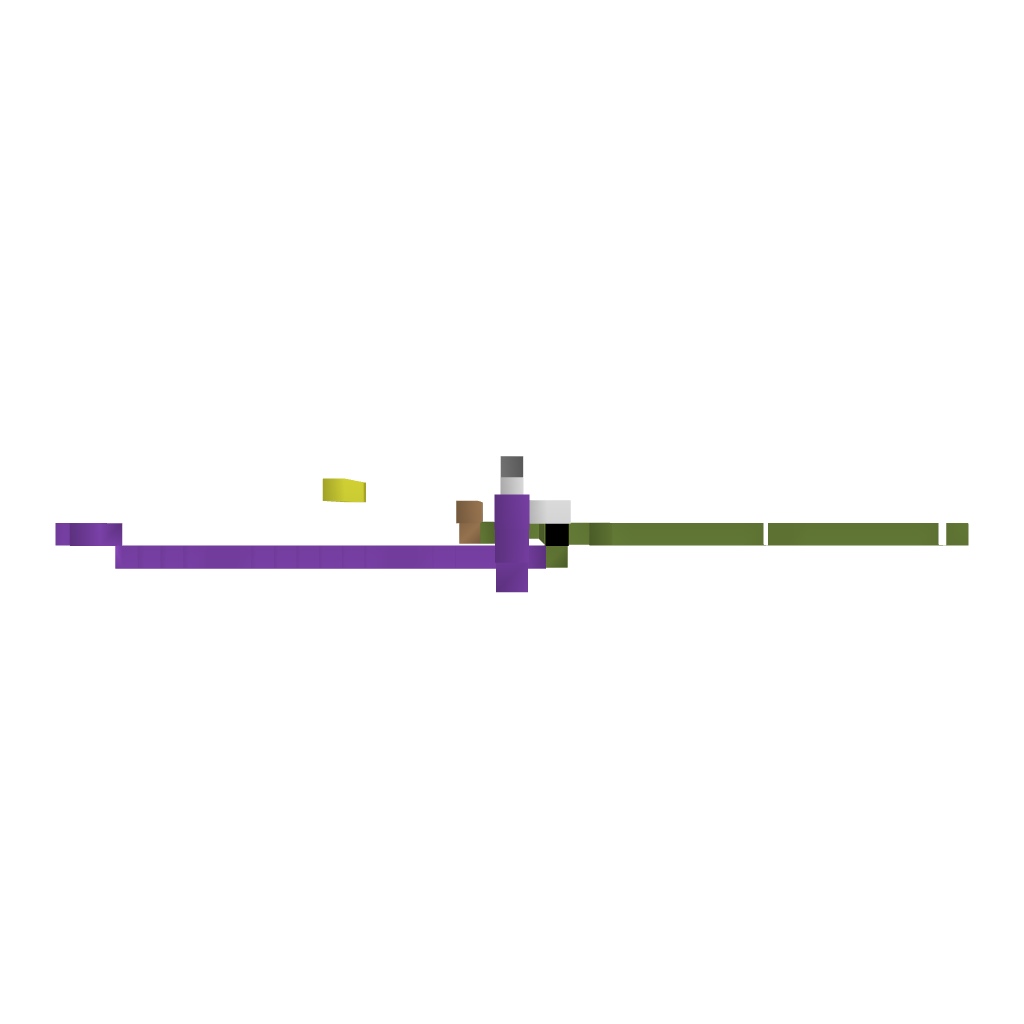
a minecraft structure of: Player Spawner [Good for PvP and Adventure Maps] bad low quality